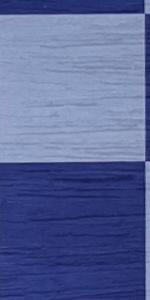
Label: Empty